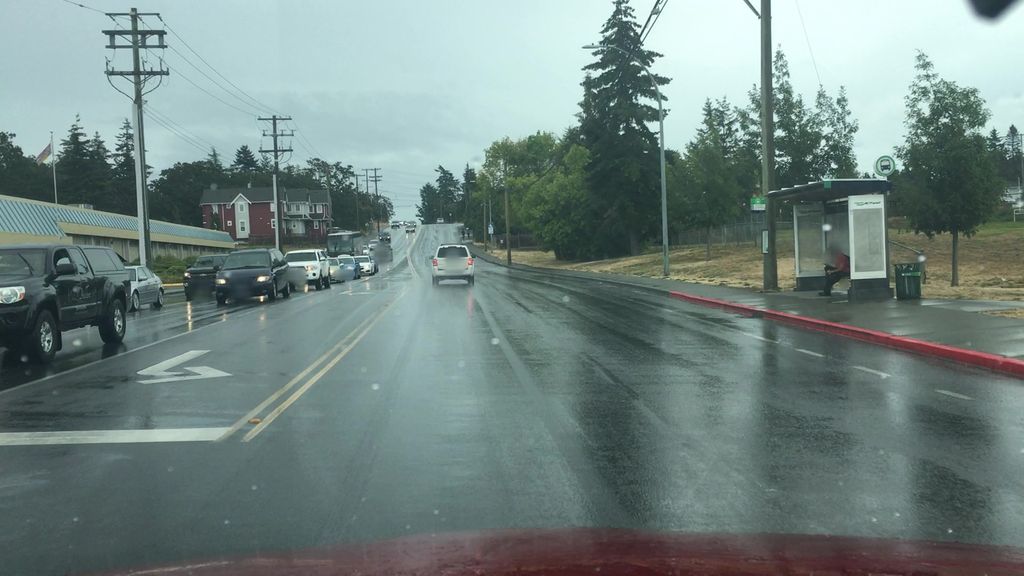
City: victoria